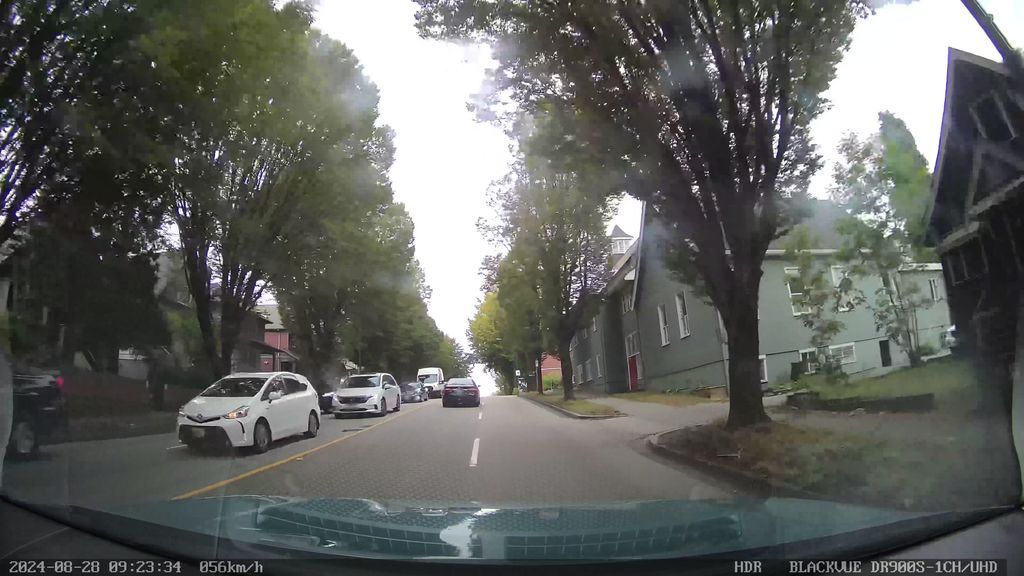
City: vancouver